Question: I have a 'NSMutableArray' from API, it has many objects and every object has 8 key/value pairs.
I want to use one value to store 8 key/value pair in another array of my objects.

I have tried 'containsObject' & 'indexOfObject'
for 'IndexOfObject'
I got 'NSNotFound' for 'containsObject' and !
How do i do this?
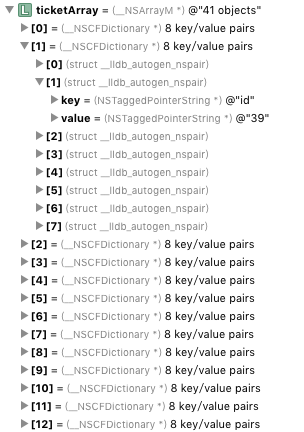
Answer: You can do this with 'filteredArrayUsingPredicate:'.
'''
foundArray = [array filteredArrayUsingPredicate:[NSPredicate predicateWithFormat:@"name = %@", name]];
foundDictionary = foundArray.firstObject;
'''
Or you can do this with 'indexOfObjectPassingTest:' or another 'index...PassingTest:' method.
'''
index = [array indexOfObjectPassingTest:^BOOL(id obj, NSUInteger idx, BOOL *stop){
return [[obj objectForKey:@"name"] isEqualToString:name];
}];
if (index != NSNotFound)
foundDictionary = [foundArray objectAtIndex:index];
'''